Aerial crown-view tile of a tropical tree (Barro Colorado Island, Panama), acquired 20250317:
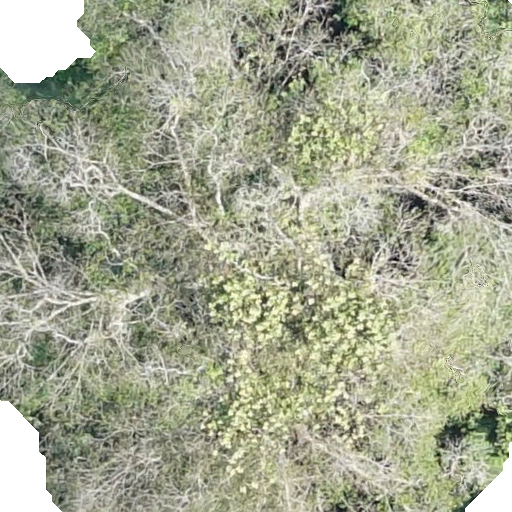
Species: Hura crepitans
GBIF accepted scientific name: Hura crepitans
Crown area: 525.11 m²